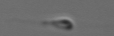
Label: flagellate_morphotype3